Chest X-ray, PA view. Patient: 53 years old, sex M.
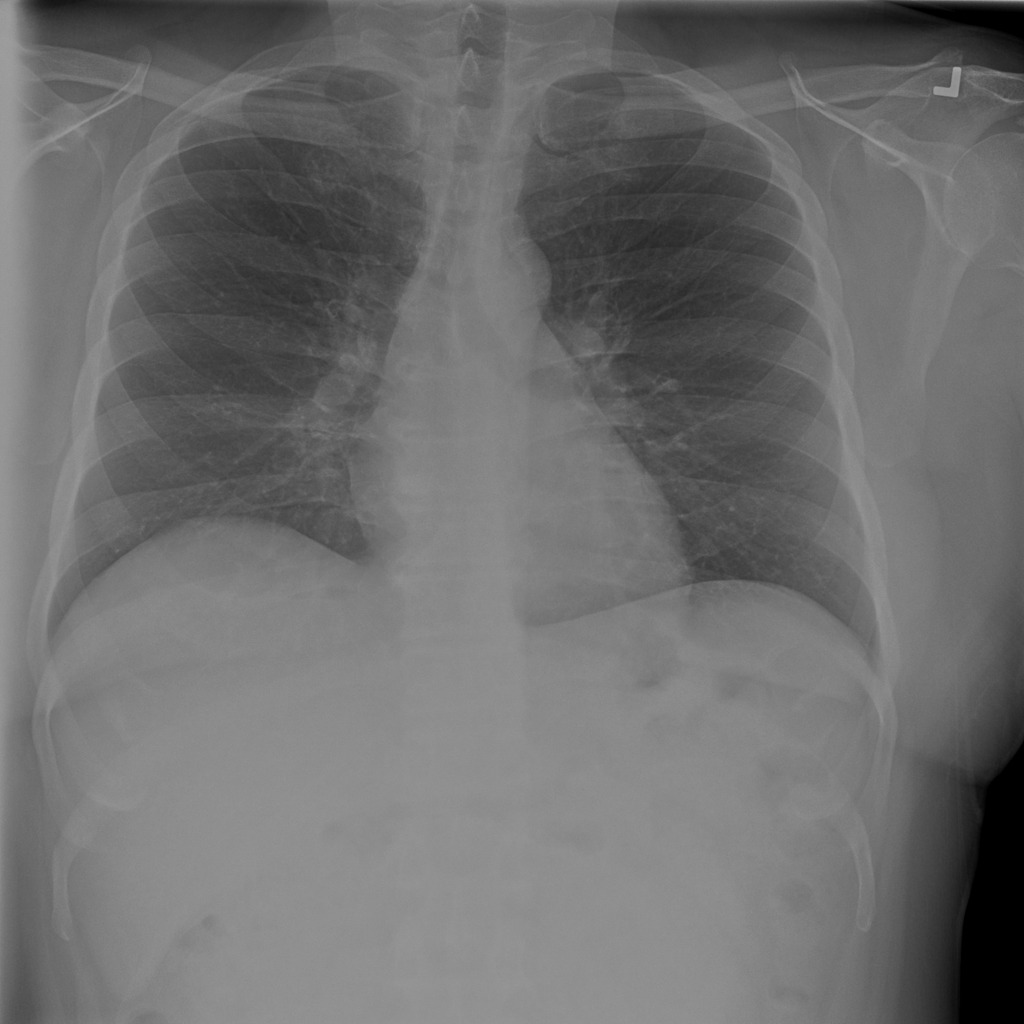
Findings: No Finding